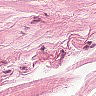
Metastatic tissue present: no